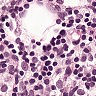
Metastatic tissue present: no